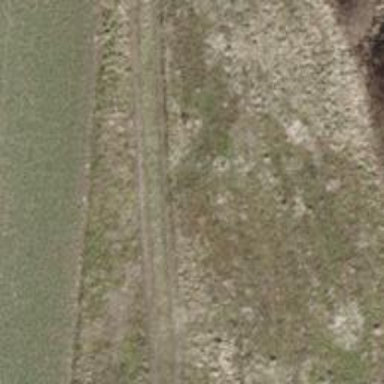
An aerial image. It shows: Ground track with grade 4 track type.